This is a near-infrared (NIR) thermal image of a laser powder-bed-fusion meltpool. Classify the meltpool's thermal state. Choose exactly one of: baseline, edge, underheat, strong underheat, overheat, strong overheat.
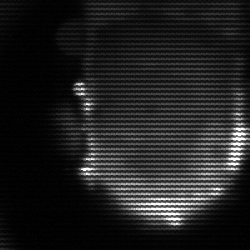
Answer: baseline